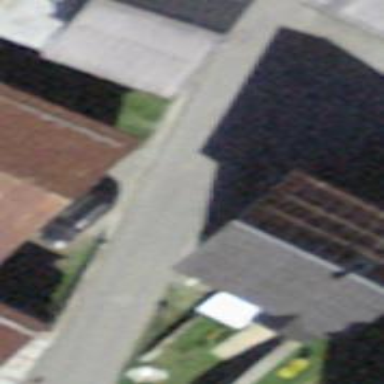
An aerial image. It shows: Residential road with asphalt surface and no sidewalks.